Question: What is that box and how to remove that?
Here is my code
'''
var mapOptions = {
zoom: 6,
center: new google.maps.LatLng(lat, lng),
mapTypeId: google.maps.MapTypeId.ROADMAP,
panControl:false,
mapTypeControl:false,
scaleControl:false,
streetViewControl:false,
overviewMapControl:false,
rotateControl:false
};
map = new google.maps.Map(document.getElementById('google-map'),
mapOptions);
google.maps.event.addDomListener(window, 'load', initialize);
'''

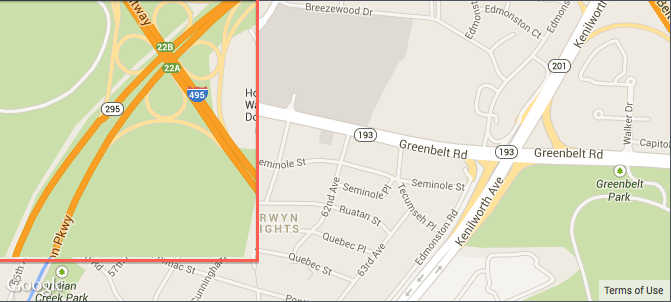
Answer: Removing the center attribute did the thing for me.
'''
var mapOptions = {
zoom: 6,
/*center: new google.maps.LatLng(lat, lng),*/
mapTypeId: google.maps.MapTypeId.ROADMAP,
panControl:false,
mapTypeControl:false,
scaleControl:false,
streetViewControl:false,
overviewMapControl:false,
rotateControl:false
};
map = new google.maps.Map(document.getElementById('google-map'),
mapOptions);
google.maps.event.addDomListener(window, 'load', initialize);
'''